Question: I'm trying to deploy my django app via amazon Elastic BeanStalk(using this <URL>, but getting the following error.

How can i fix this issue?
Thanks!
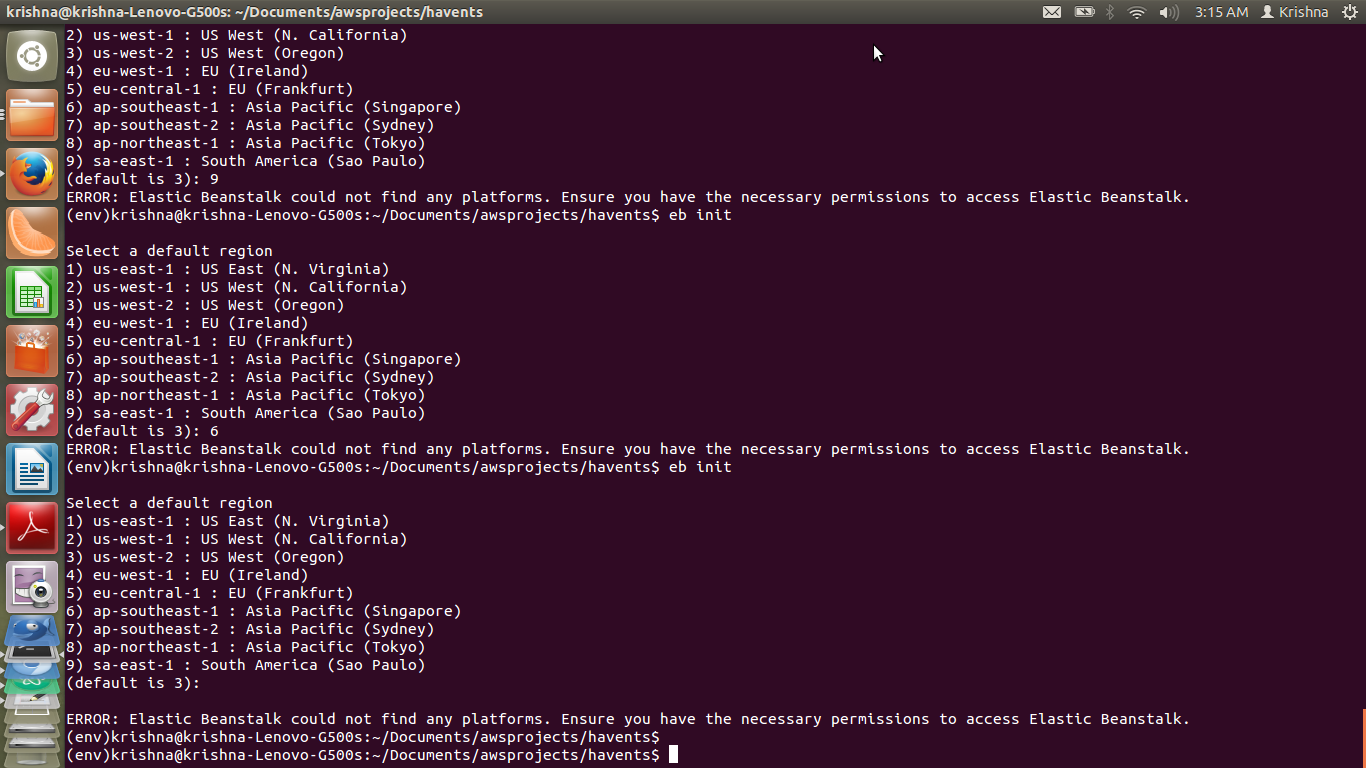
Answer: Problem is, as @helloV said, your user does not have access. Now (which I really shouldn't) and I ASSUMED it would just have access.
So solution is that you HAVE TO ATTACH a policy as shown in the screenshot below since even the root IAM account does not have this policy.